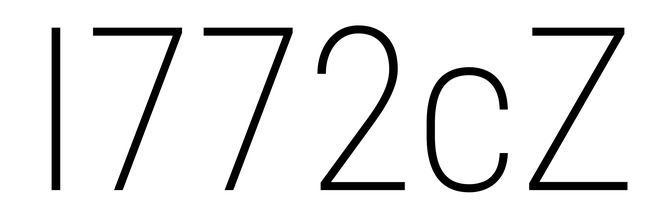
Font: Roboto_Condensed_ExtraLight